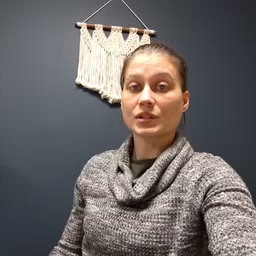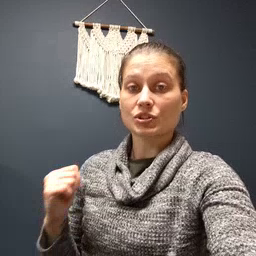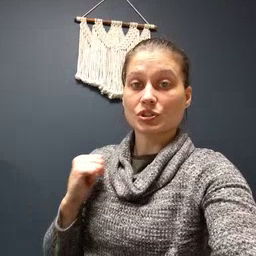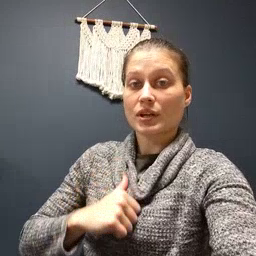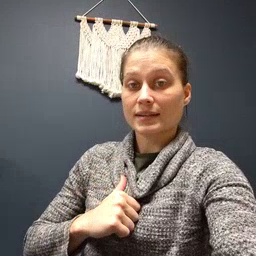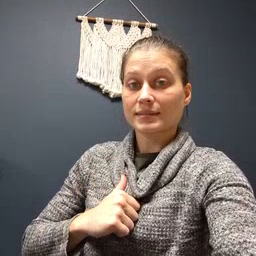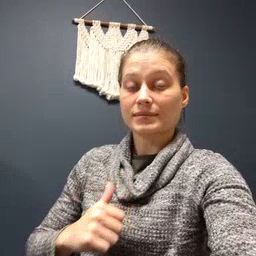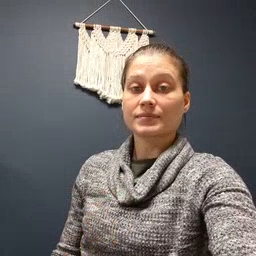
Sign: jacket